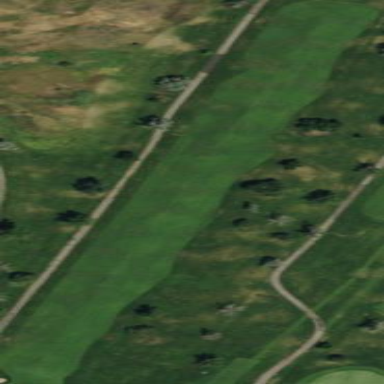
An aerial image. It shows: Well-maintained grassy area designated for golfing. It is mown fairway used for the sport of golf.